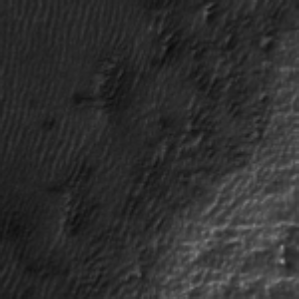
Label: frost